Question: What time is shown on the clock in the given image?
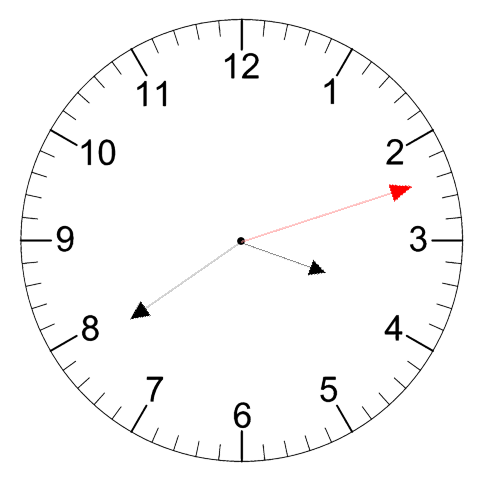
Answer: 03:39:12